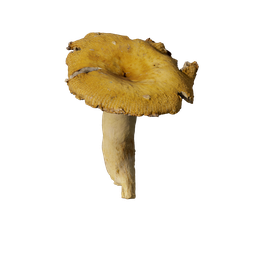
Label: nature